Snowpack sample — Snodgrass Mountain, Crested Butte, Colorado (2/4/25, 12:06 PM MST)
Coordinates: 38.923, -106.968
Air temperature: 35 °F
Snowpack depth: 80 cm
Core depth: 70 cm
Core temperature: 32 °F
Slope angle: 14°, slope face: 78°
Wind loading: low
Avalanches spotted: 0
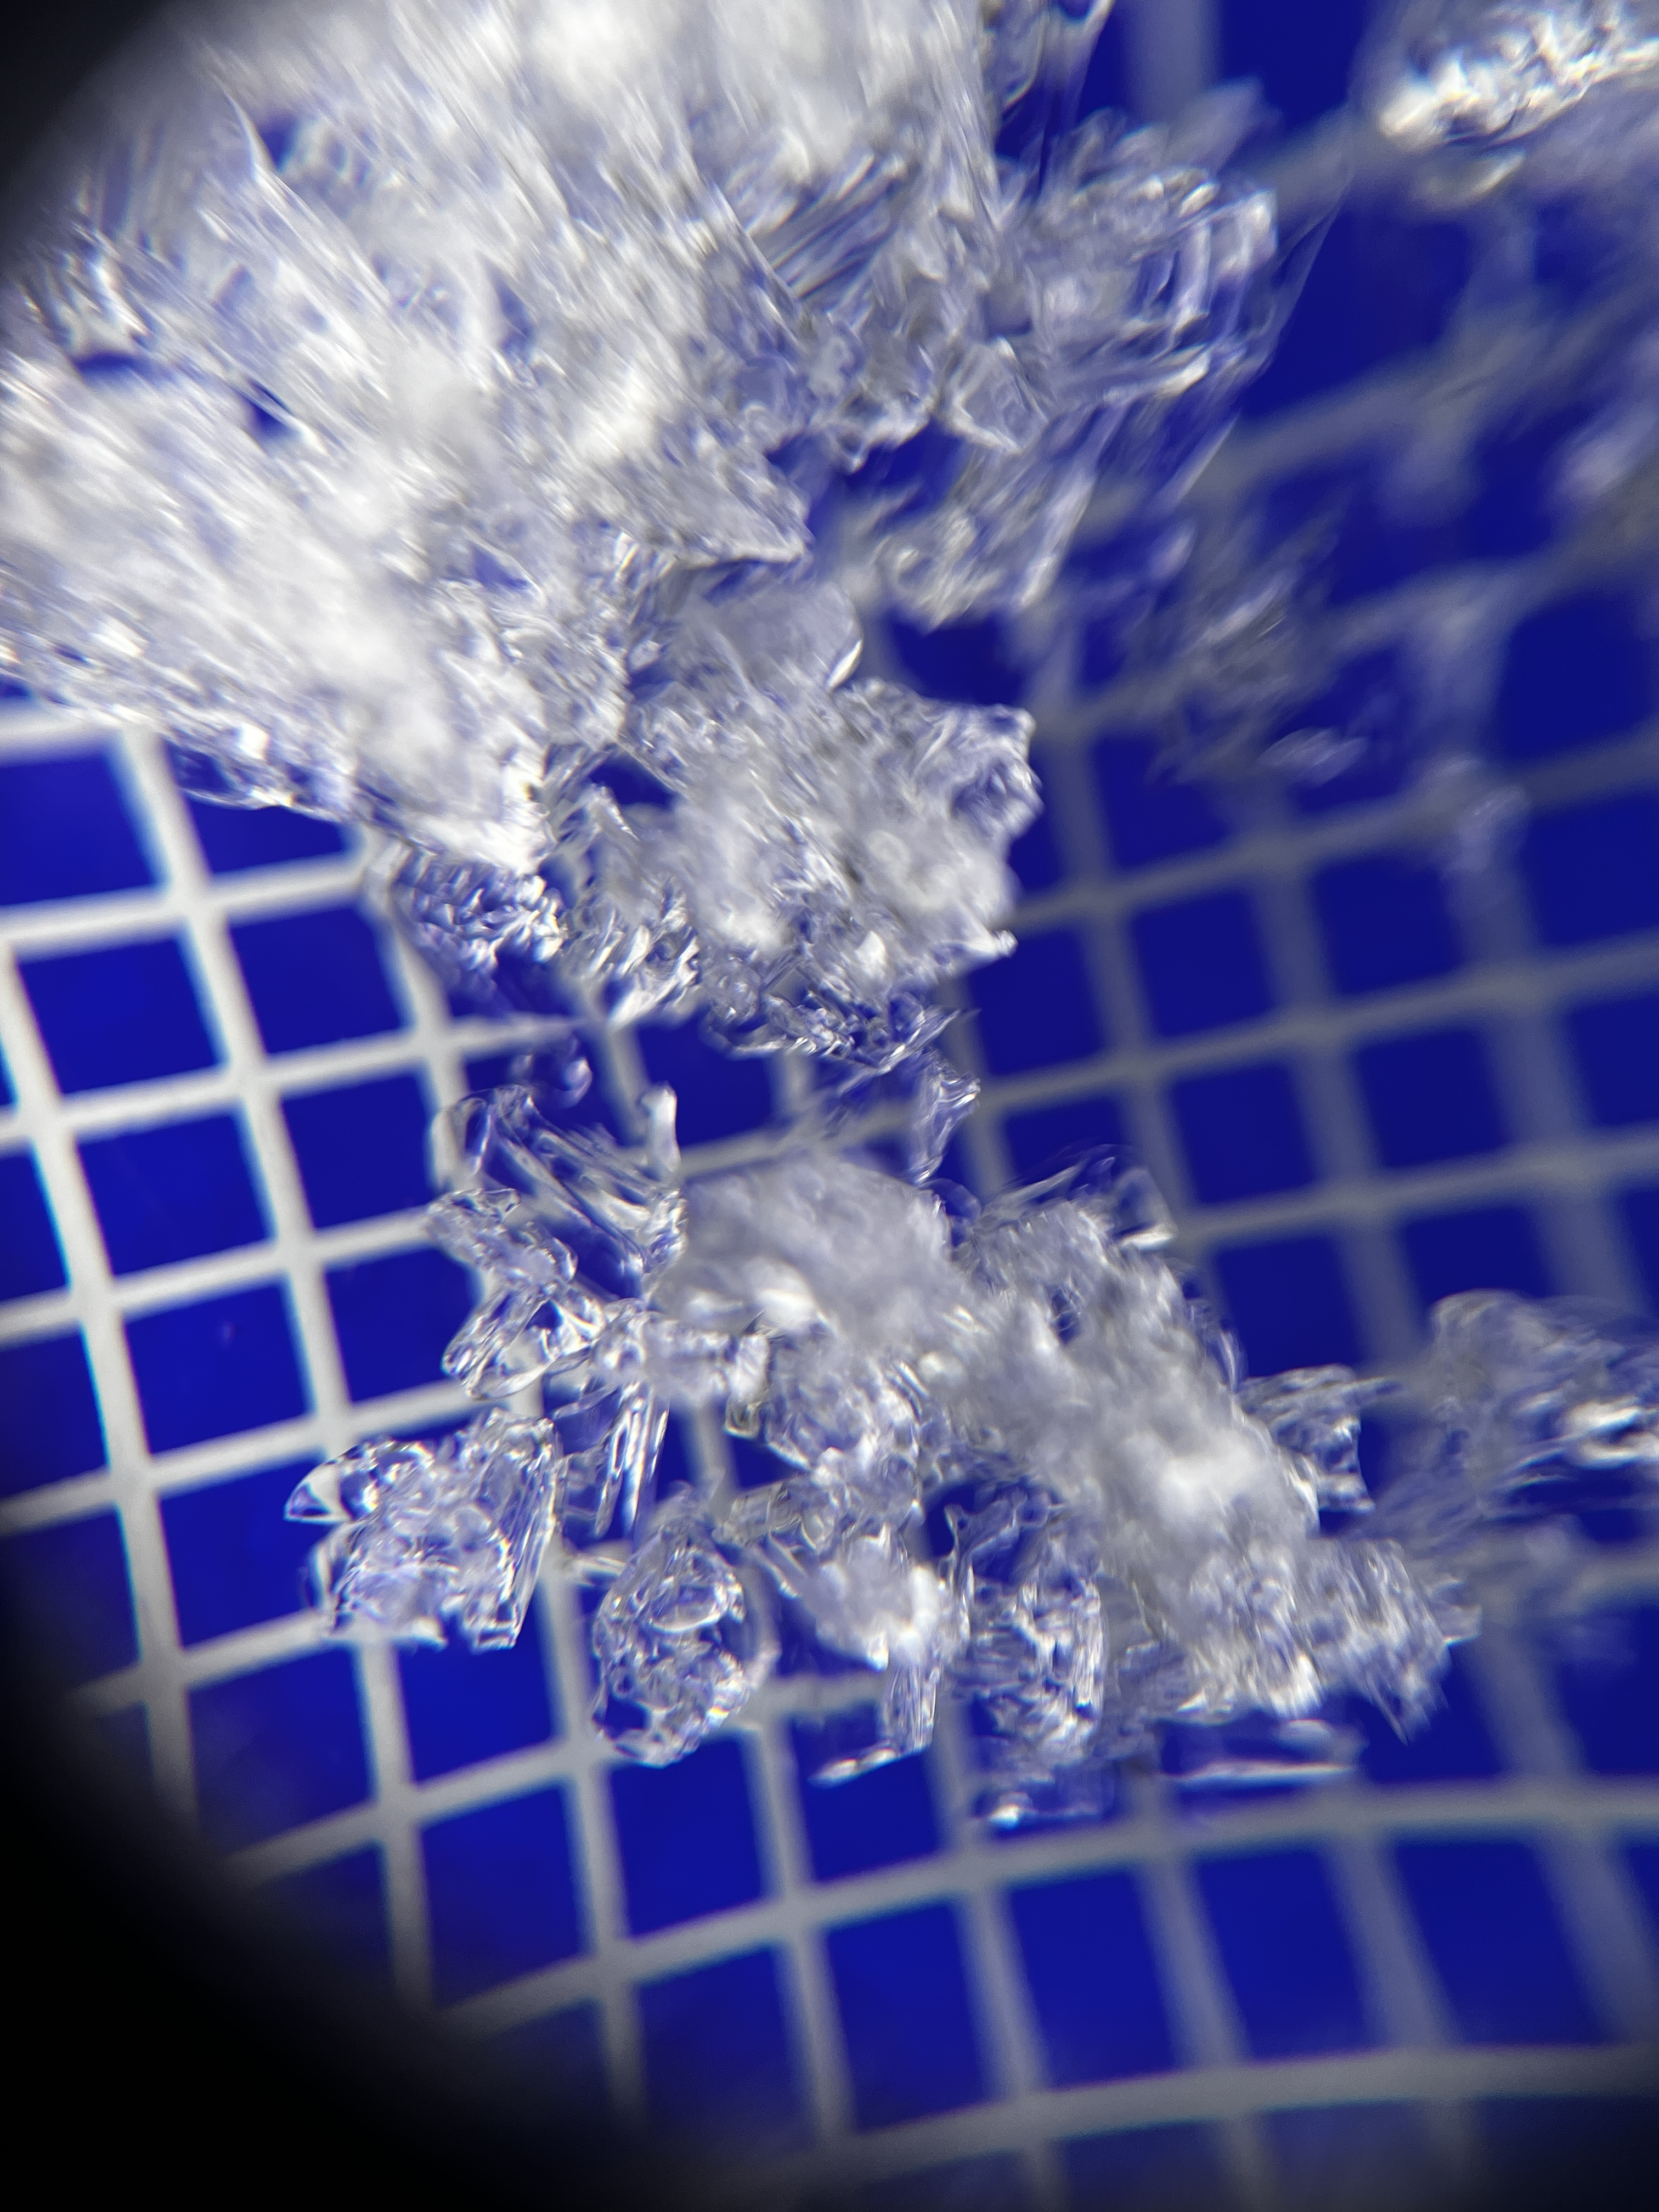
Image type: magnified_profile
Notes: No avalanches nearby, unusually warm weather for the last month reported by residents, Collected 25 yards from treeline